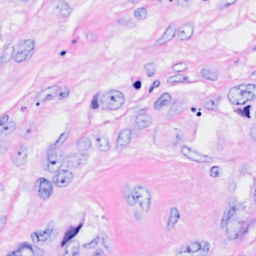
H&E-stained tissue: Breast